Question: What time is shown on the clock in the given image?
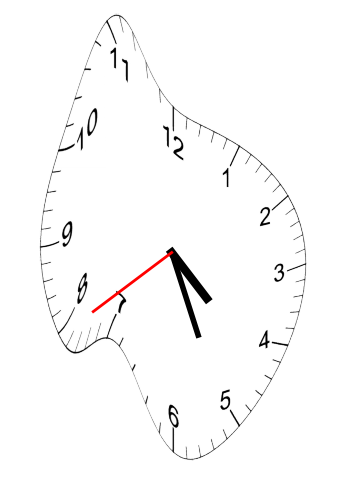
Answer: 04:25:39